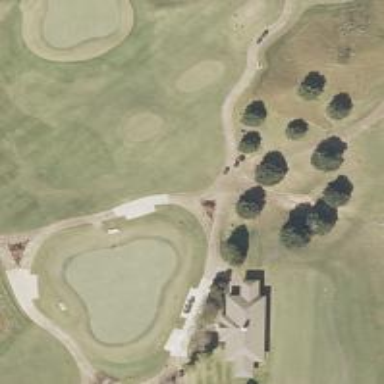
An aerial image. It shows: Service road used as golf cart path.